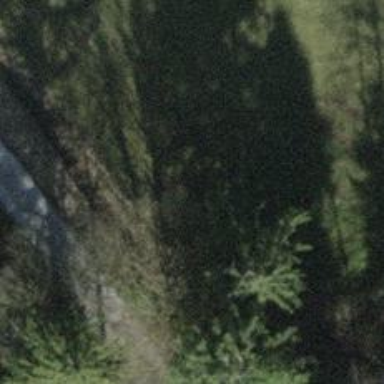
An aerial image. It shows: Culvert tunnel.